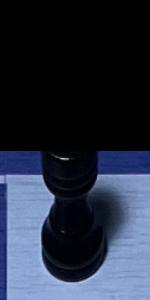
Label: Rook_Black